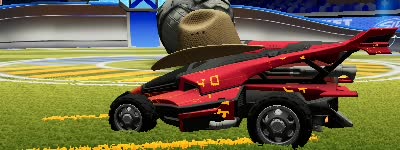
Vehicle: aftershock